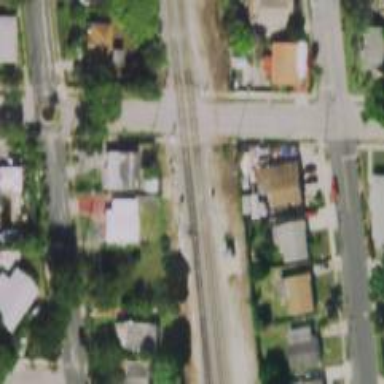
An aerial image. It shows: Railway crossing.